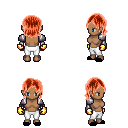
a pixel art fantasy rpg character, female body template, human, dark skin, steel arm armor, white pants, red long bangs hairstyle, gold gloves, black slippers, four views (front, back, left, right), 2x2 character sprite sheet, small pixel art, hard edges, no anti-aliasing